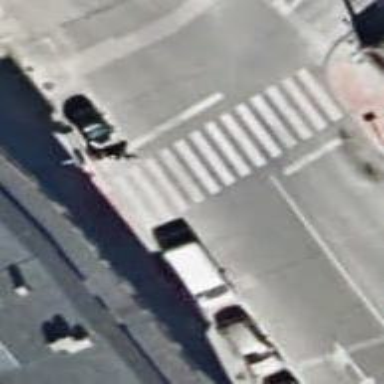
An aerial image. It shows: Uncontrolled road crossing.